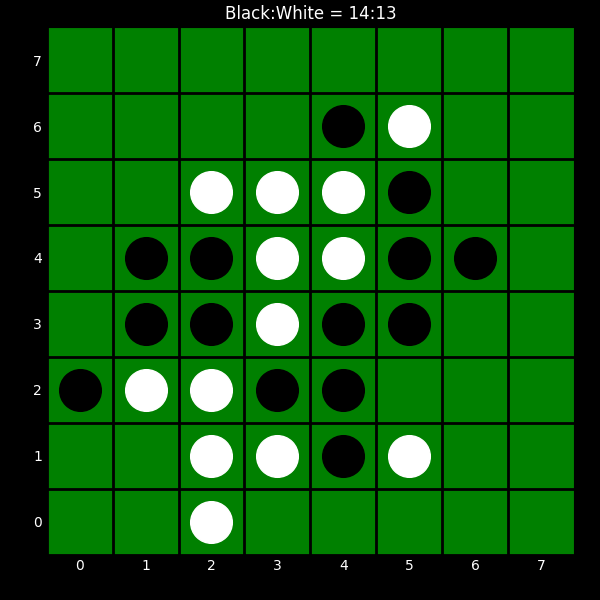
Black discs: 14
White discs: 13